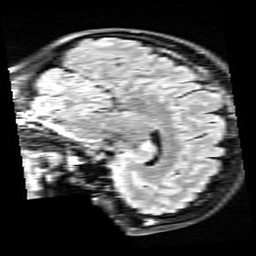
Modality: FLAIR
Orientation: sagittal
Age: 58
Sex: female
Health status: healthy
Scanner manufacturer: siemens
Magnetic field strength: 3 T
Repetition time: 9 s
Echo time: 0.088 s